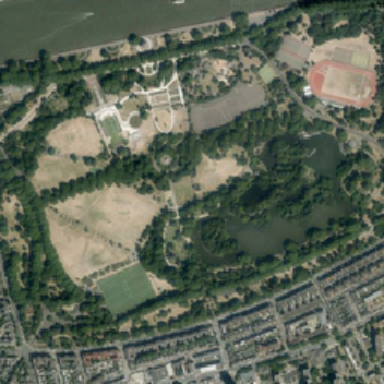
There is a river around the vast park .